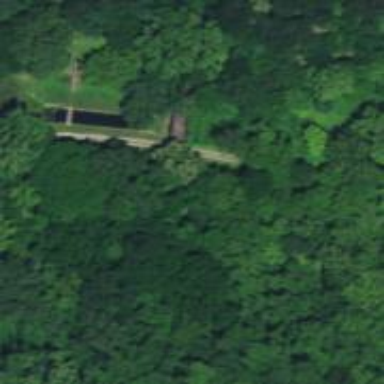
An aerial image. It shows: Disused bridge over road.